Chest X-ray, PA view. Patient: 56 years old, sex F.
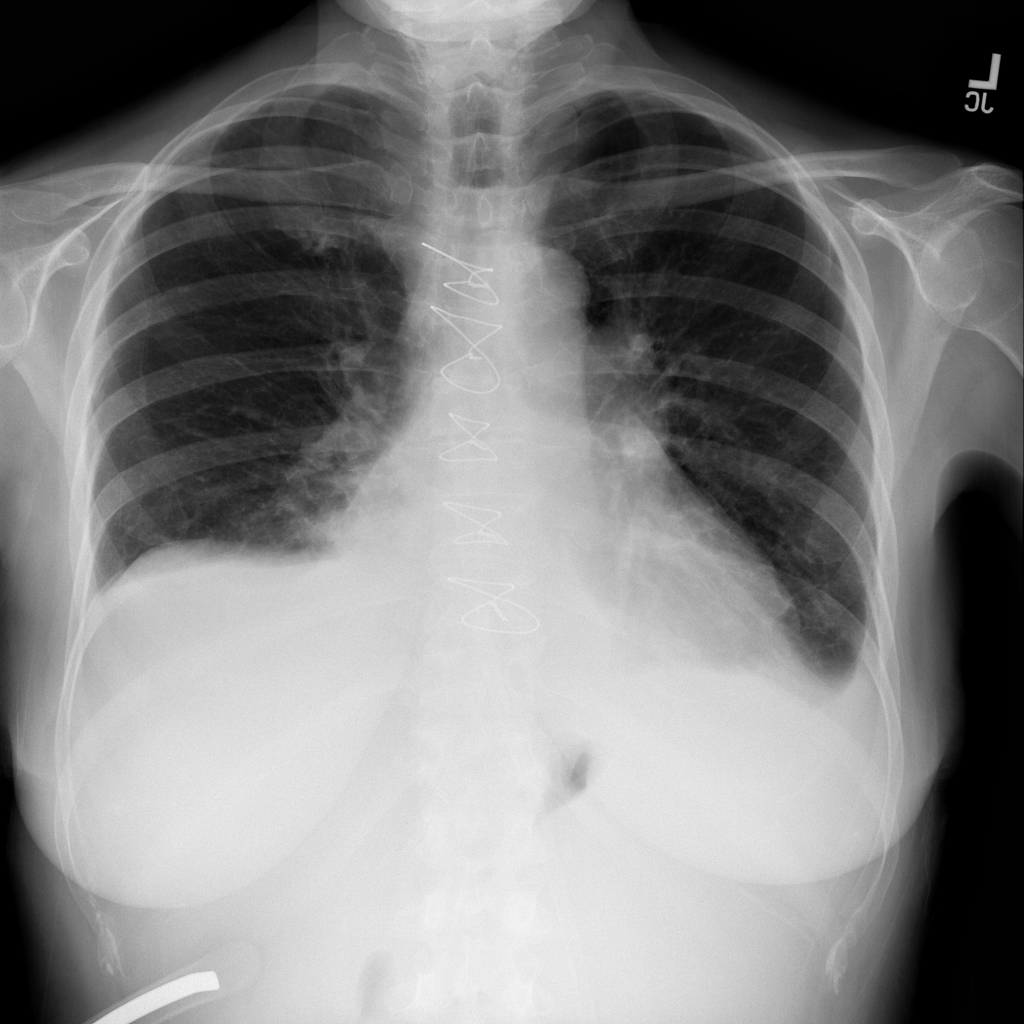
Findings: Edema, Effusion